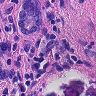
Metastatic tissue present: yes